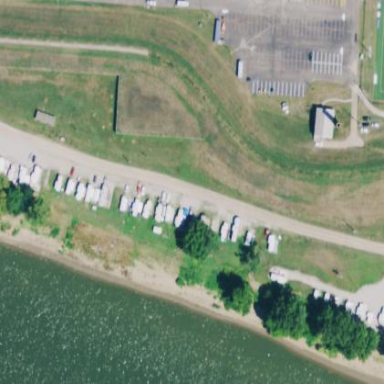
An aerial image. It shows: Caravan site for tourism.